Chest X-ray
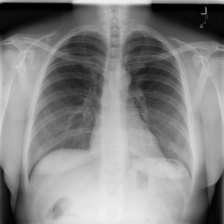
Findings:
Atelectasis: negative
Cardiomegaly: negative
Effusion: negative
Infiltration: negative
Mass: negative
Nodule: negative
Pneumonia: negative
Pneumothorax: negative
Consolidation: negative
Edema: negative
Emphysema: negative
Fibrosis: negative
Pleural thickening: negative
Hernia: negative